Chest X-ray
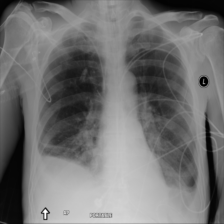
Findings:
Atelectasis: positive
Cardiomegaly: negative
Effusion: positive
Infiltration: negative
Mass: negative
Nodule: negative
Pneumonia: negative
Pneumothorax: negative
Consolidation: negative
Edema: negative
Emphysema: negative
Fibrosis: negative
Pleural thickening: negative
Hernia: negative